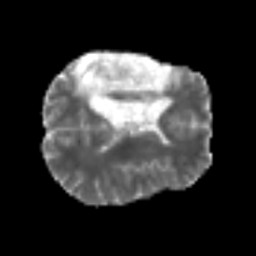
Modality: MD
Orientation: axial
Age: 50
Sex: male
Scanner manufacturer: siemens
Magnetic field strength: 3 T
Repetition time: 6.1 s
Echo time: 0.101 s